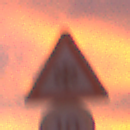
Verkehrszeichen: SchneeOderEisglaette
Zusatzzeichen unten: Geschwindigkeit10
Umgebung: Outdoor, Urban
Tageszeit: SunriseSunset
Wetter: PartlyCloudy
Licht: Natural
Jahreszeit: NotSpecified
Kontrast: MediumContrast